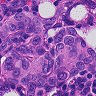
Metastatic tissue present: yes